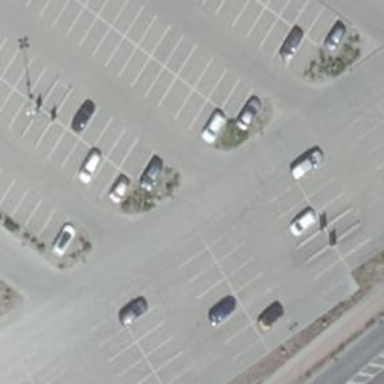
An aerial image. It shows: Asphalt parking aisle.